Field crop: tomato
Growth stage: 2
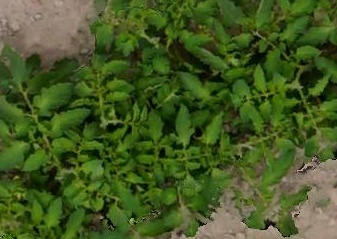
Species: tomato